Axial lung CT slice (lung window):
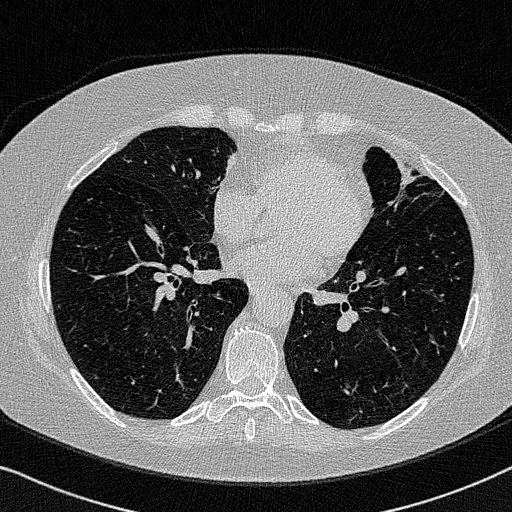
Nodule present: no